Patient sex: M
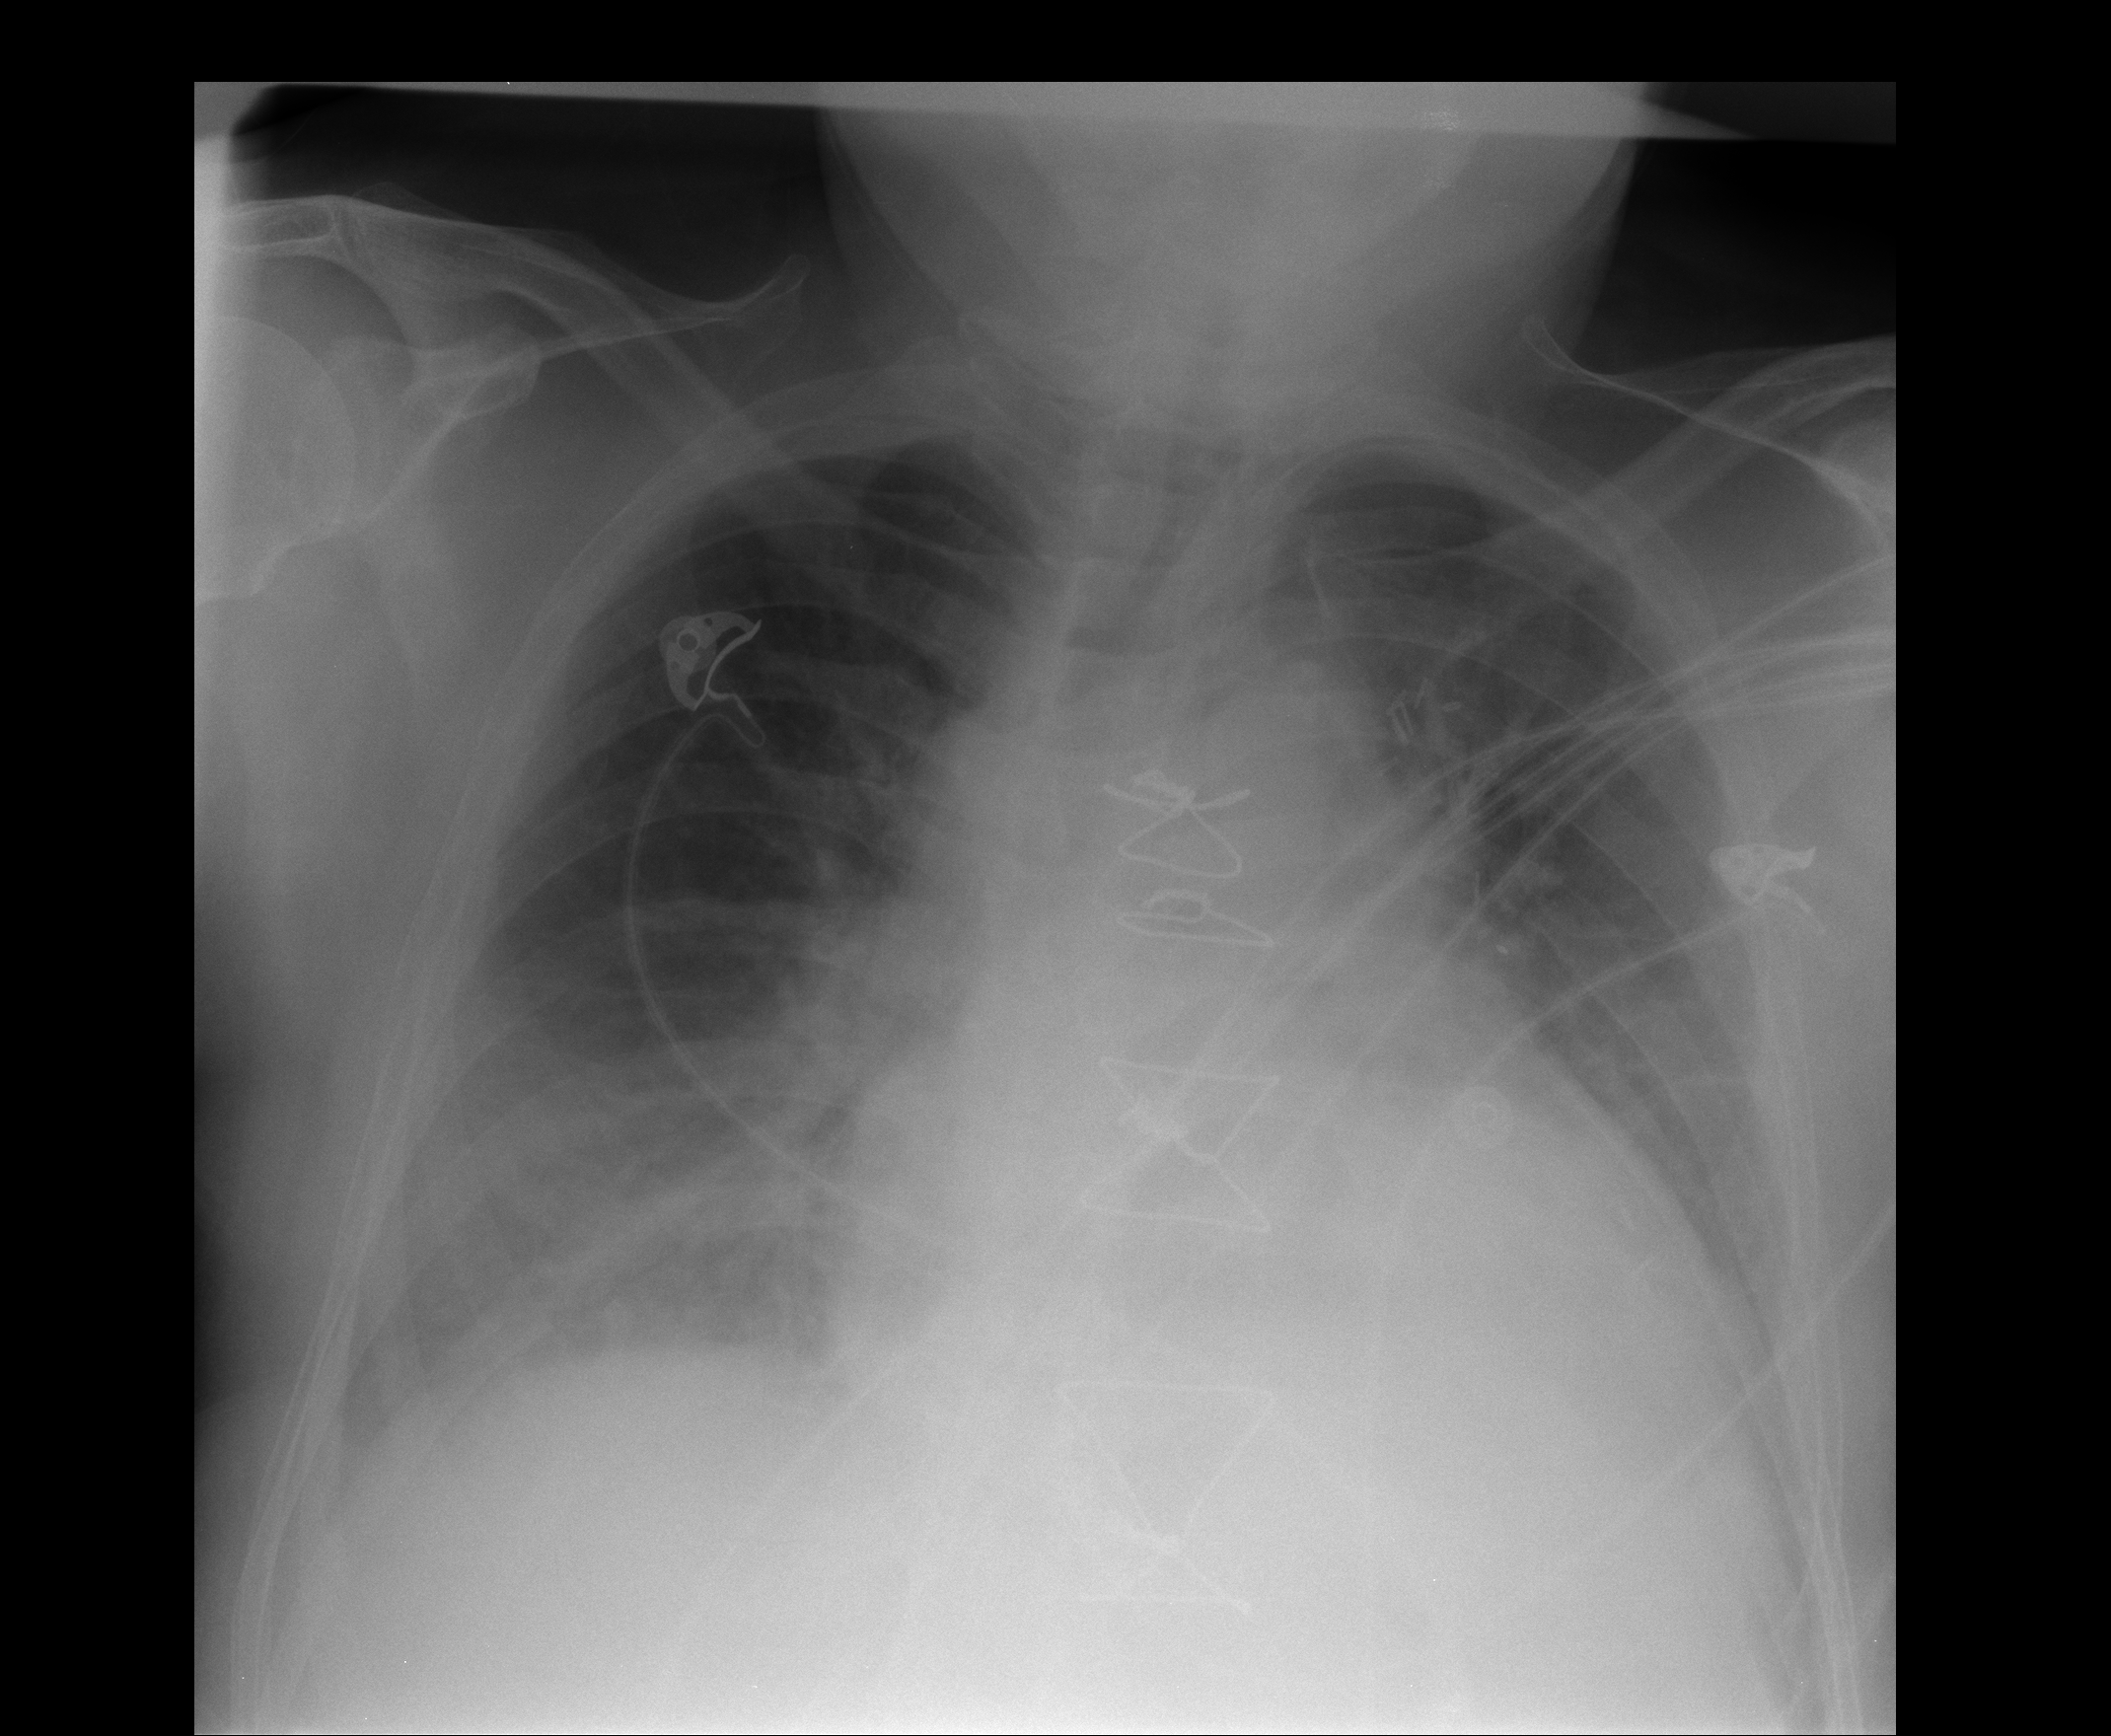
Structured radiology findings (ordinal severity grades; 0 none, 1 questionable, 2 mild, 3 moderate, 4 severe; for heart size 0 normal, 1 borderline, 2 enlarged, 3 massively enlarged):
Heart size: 2
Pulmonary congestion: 2
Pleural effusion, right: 2
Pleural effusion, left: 2
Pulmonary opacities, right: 2
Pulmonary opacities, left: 0
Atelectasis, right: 2
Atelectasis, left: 2